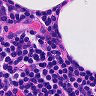
Metastatic tissue present: no